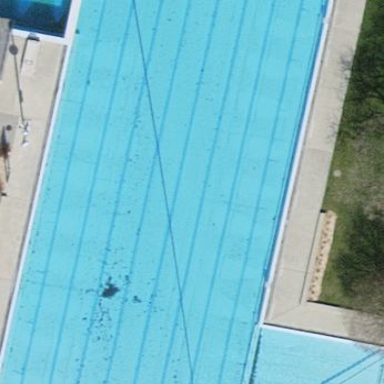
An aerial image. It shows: Swimming pool located in leisure land.